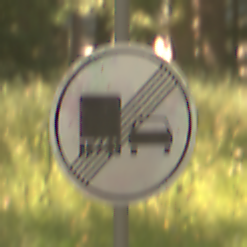
Verkehrszeichen: EndeUeberholverbotKraftfahrzeuge
Umgebung: Outdoor, Nature
Tageszeit: Midday
Wetter: PartlyCloudy
Licht: Natural
Jahreszeit: NotSpecified
Kontrast: LowContrast